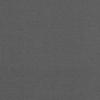
Label: dusty